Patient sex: M
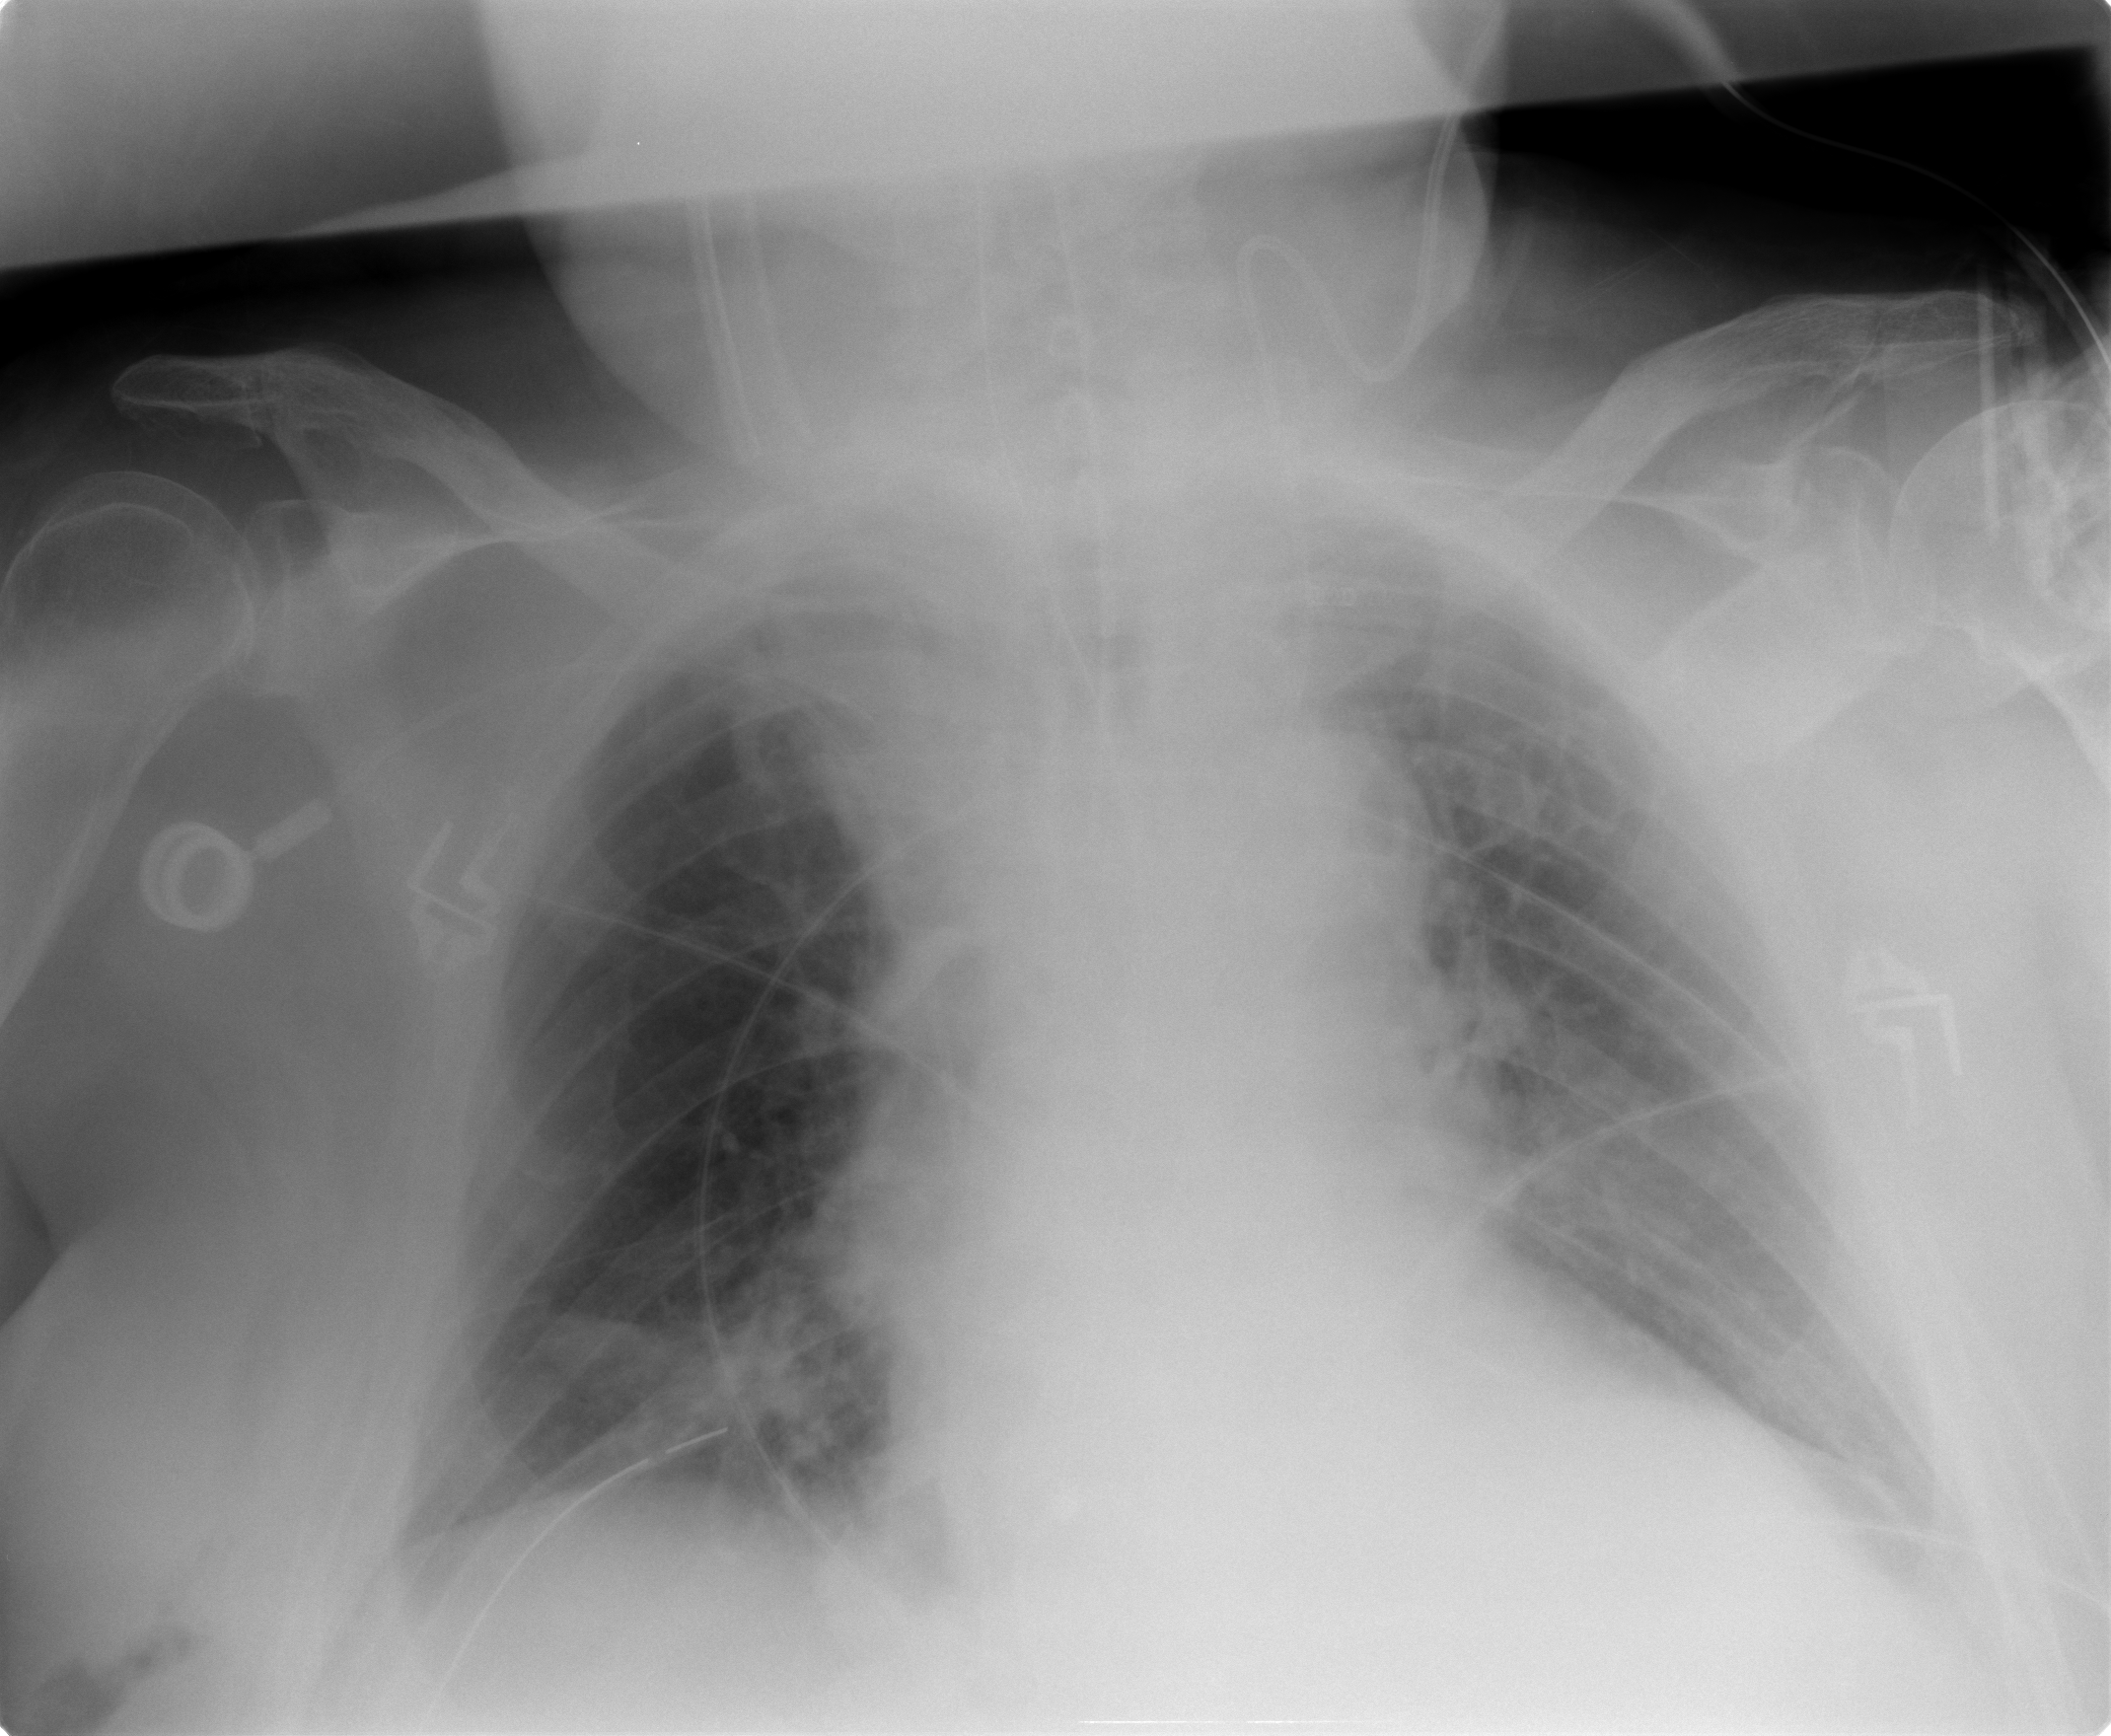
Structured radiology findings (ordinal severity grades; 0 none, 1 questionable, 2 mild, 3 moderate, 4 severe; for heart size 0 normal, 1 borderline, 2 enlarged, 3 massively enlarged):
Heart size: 0
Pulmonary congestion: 2
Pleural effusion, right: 0
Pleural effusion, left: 1
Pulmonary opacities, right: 0
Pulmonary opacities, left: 0
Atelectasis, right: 0
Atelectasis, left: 2